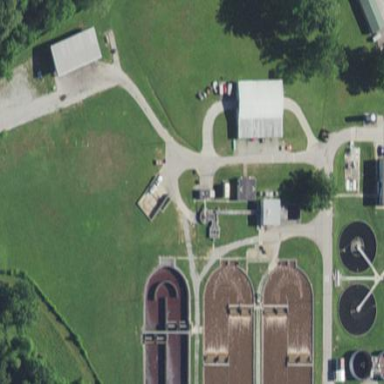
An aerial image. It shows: Wastewater plant surrounded by fence.